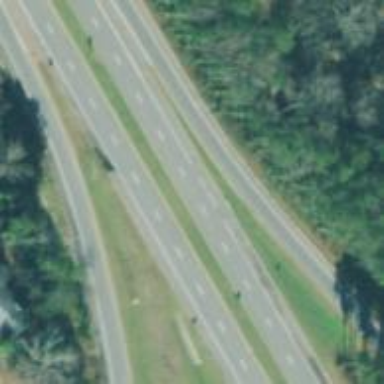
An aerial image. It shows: Trunk link road with asphalt surface.